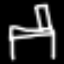
Label: chair